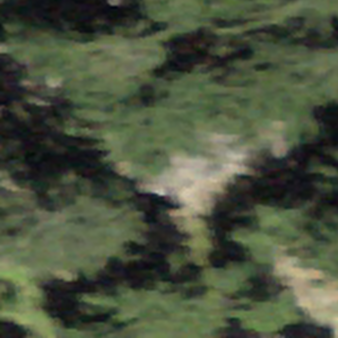
Label: other